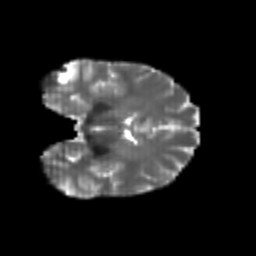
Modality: T2w
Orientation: coronal
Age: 24
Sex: female
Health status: healthy
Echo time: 0.074 s